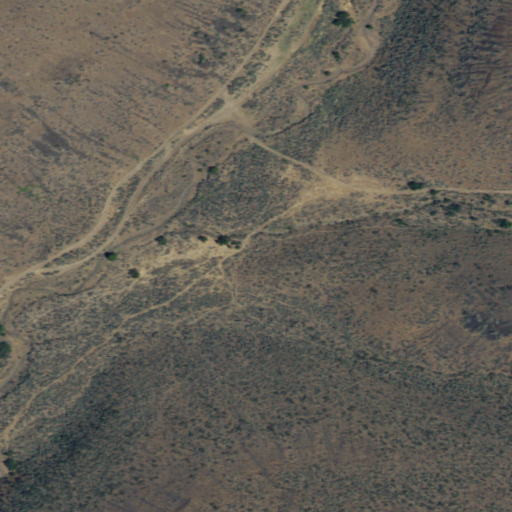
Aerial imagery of valley in Washington named Black Rock Canyon containing shrub and grassland